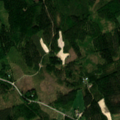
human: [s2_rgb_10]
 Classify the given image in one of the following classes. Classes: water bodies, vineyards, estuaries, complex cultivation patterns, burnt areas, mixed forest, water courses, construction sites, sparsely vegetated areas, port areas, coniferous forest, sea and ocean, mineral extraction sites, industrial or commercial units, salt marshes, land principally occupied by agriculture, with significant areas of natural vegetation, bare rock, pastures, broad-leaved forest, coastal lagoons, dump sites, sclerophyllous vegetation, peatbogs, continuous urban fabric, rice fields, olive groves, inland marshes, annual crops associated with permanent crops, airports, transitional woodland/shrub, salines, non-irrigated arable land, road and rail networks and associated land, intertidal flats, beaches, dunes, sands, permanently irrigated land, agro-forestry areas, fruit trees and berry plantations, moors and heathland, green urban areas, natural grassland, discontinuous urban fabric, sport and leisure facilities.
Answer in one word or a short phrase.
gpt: land principally occupied by agriculture, with significant areas of natural vegetation, broad-leaved forest, mixed forest, transitional woodland/shrub